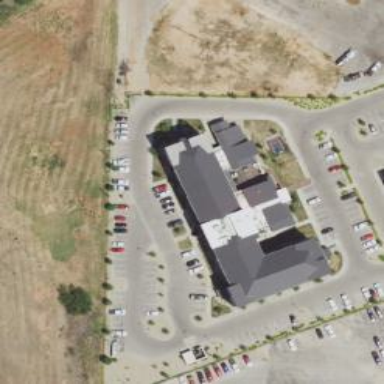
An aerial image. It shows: Hotel building.